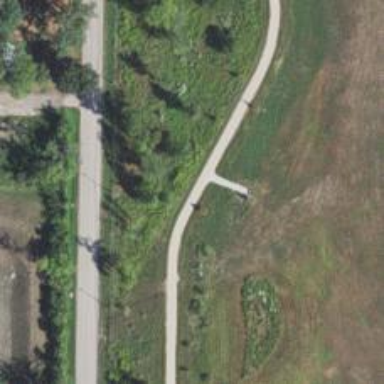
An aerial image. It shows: Cycleway.